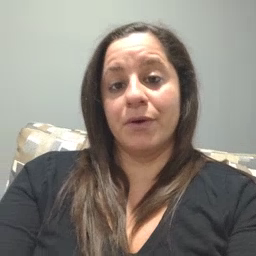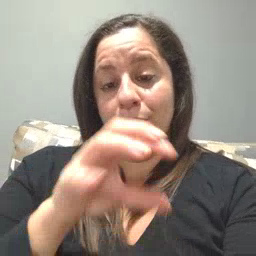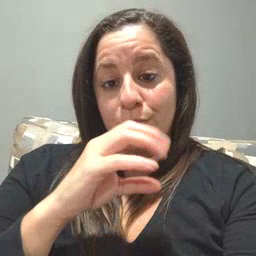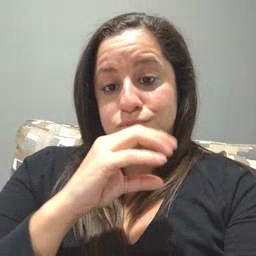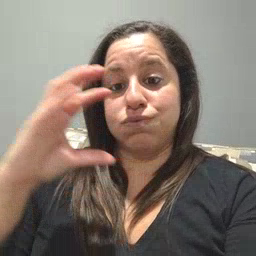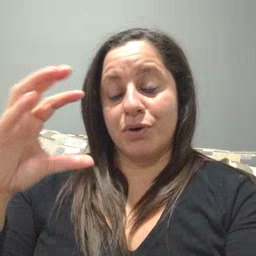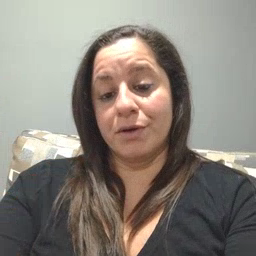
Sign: balloon